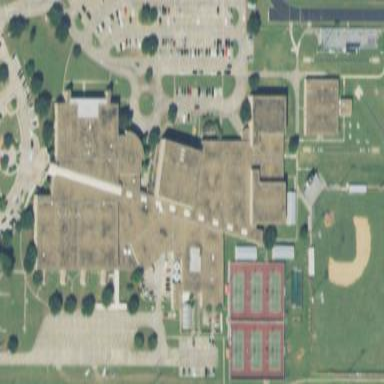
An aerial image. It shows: School.